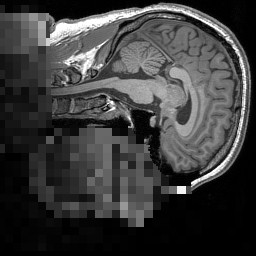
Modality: T1w
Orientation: sagittal
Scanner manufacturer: siemens
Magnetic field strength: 3 T
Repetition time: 1.5 s
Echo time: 0.00291 s